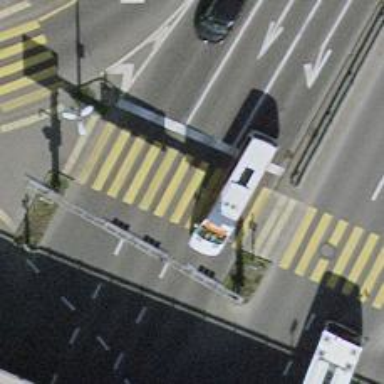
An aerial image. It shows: Crossing with traffic signals.